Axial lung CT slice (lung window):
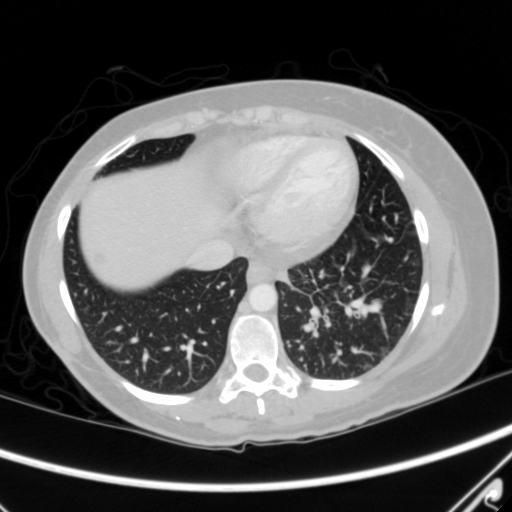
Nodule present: no